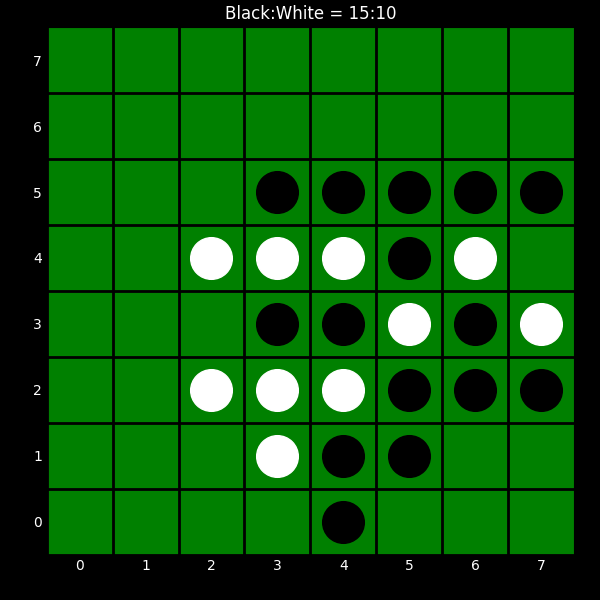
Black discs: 15
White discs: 10